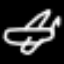
Label: airplane